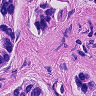
Metastatic tissue present: yes